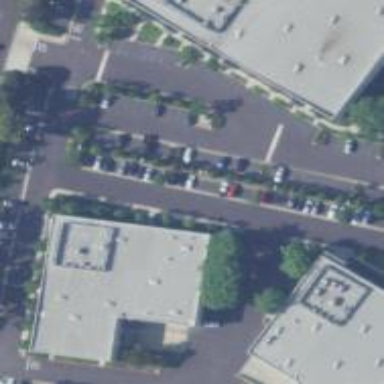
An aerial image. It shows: Commercial building.